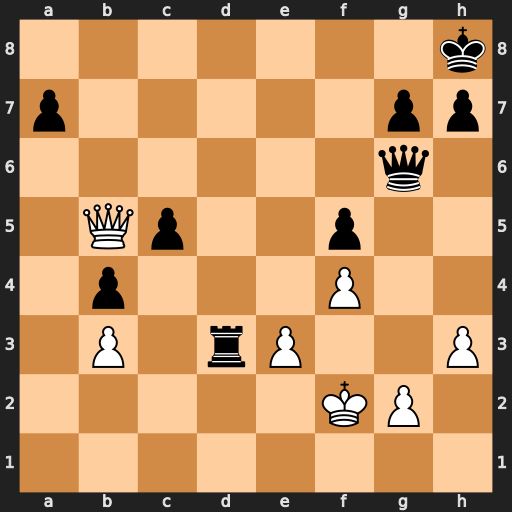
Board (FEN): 7k/p5pp/6q1/1Qp2p2/1p3P2/1P1rP2P/5KP1/8
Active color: w
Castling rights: -
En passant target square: -
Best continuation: Qb8+ Rd8 Qxd8+ Qe8 Qxe8#